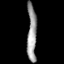
Tissue: skin
Cell type: Others
Senescence score: 0.6817
Nuclear area (px): 525
Mean DAPI intensity: 152.152